Field crop: tomato
Growth stage: 1
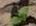
Species: solanum